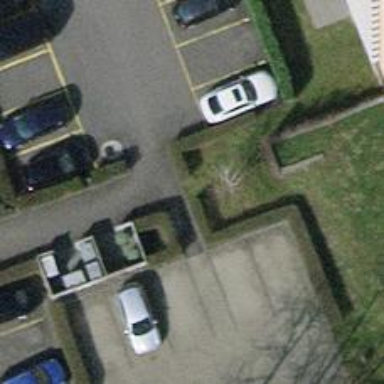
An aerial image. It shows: Entrance with barrier.